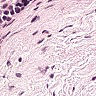
Metastatic tissue present: no